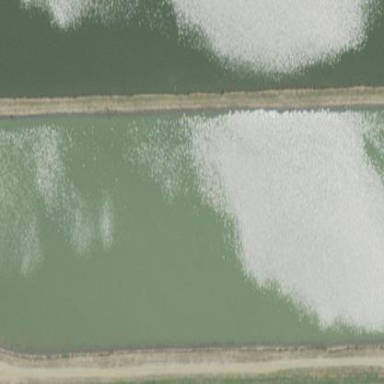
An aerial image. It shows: Aquaculture pond with natural water.